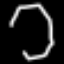
Label: octagon